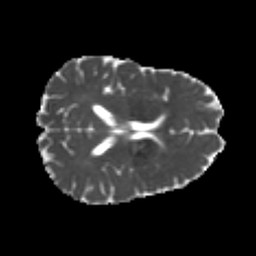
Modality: MD
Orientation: axial
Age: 24
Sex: male
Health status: healthy
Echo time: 0.074 s